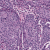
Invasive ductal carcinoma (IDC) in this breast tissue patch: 1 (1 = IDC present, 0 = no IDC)